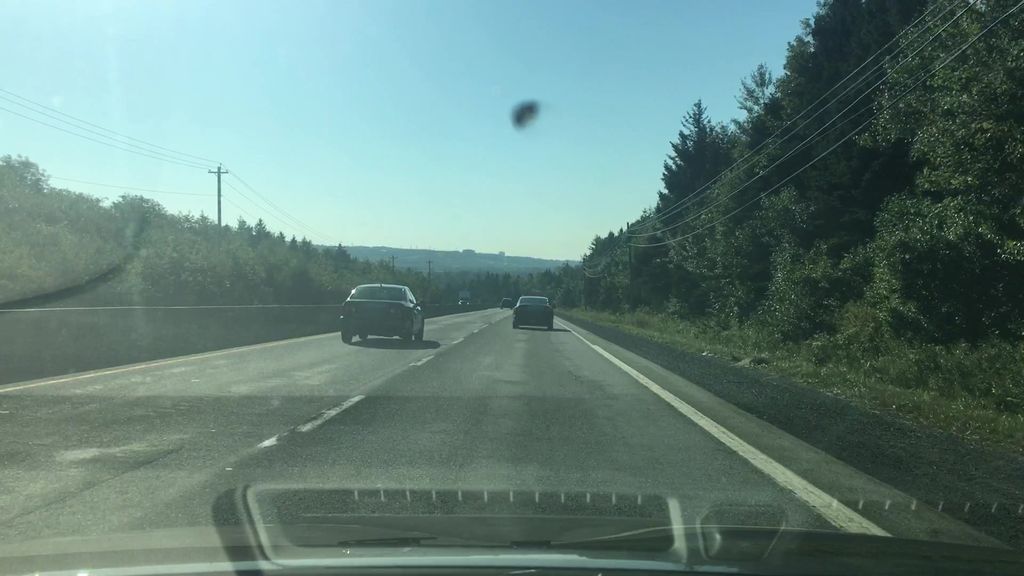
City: halifax